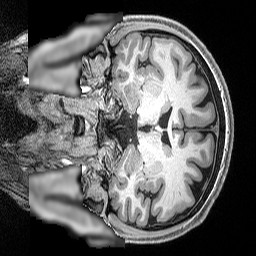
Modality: T1w
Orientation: coronal
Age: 31
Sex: male
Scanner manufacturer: siemens
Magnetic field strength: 3 T
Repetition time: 2.5 s
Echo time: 0.0029 s